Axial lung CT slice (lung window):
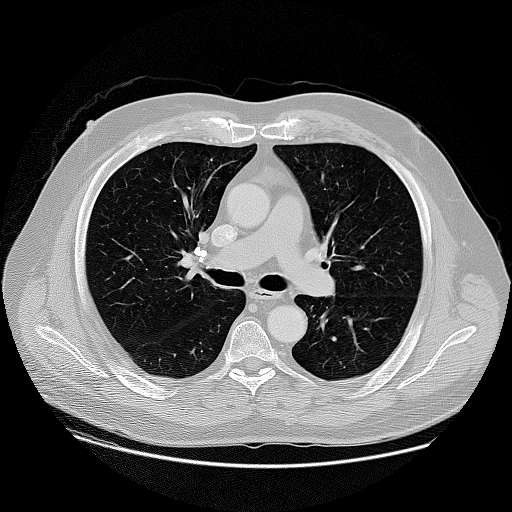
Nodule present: no